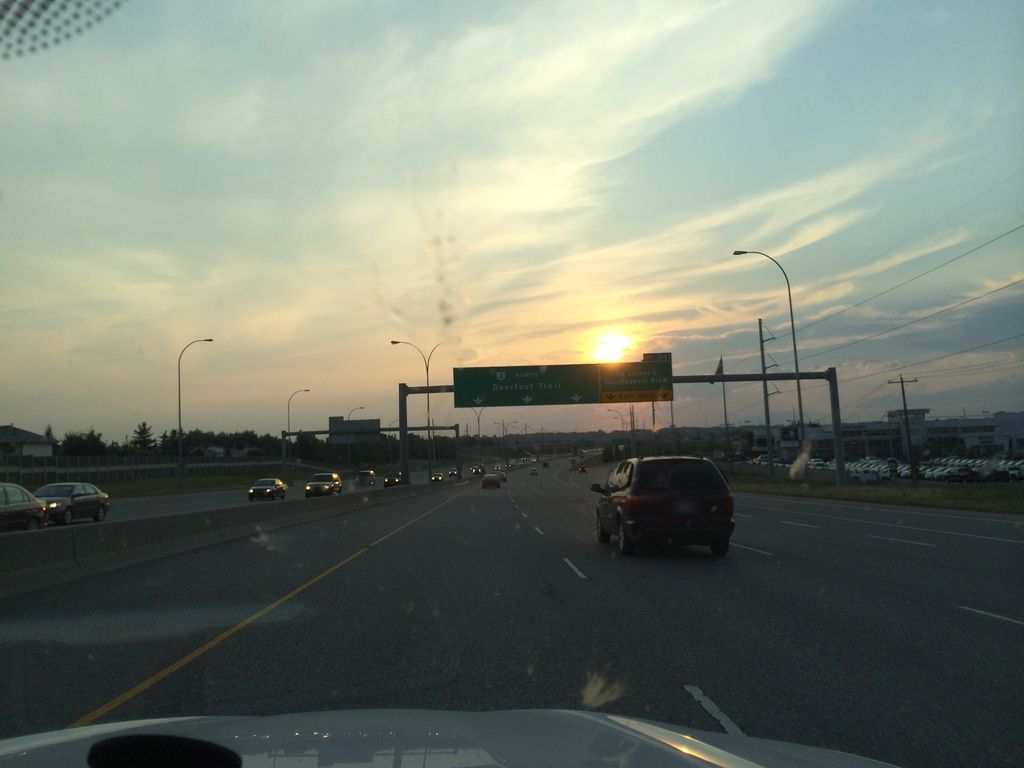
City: calgary